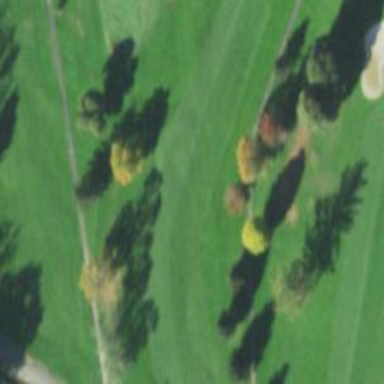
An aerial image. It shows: View of golf hole.